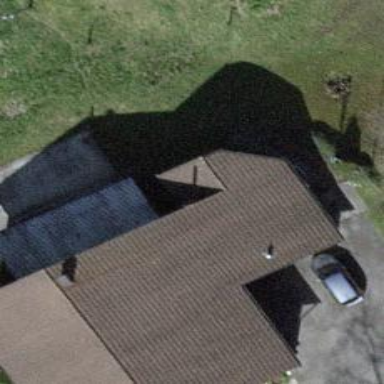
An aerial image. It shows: Detached building with gabled roof made of tiles. The roof is oriented along the building.